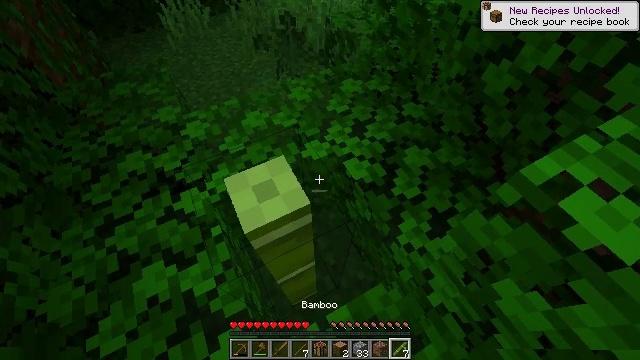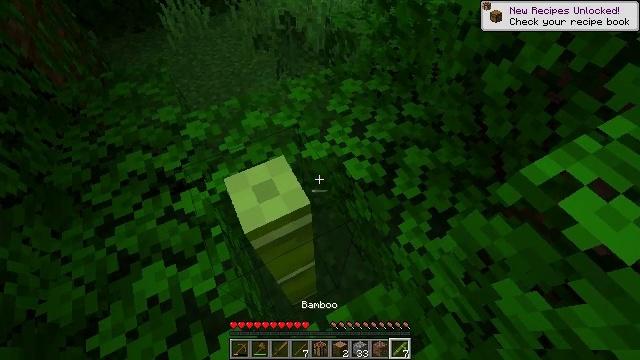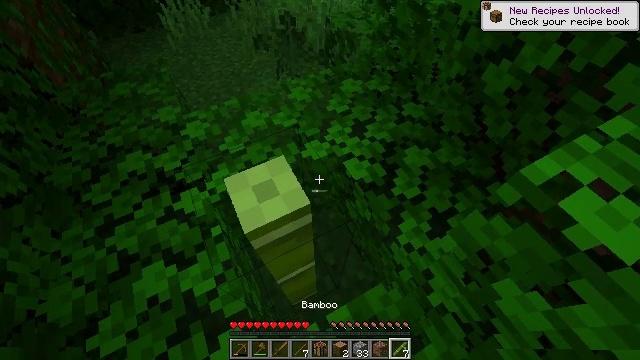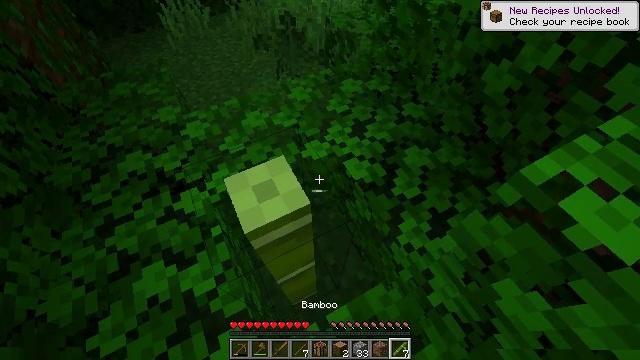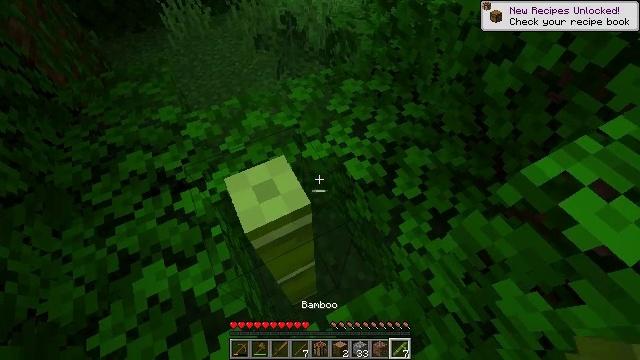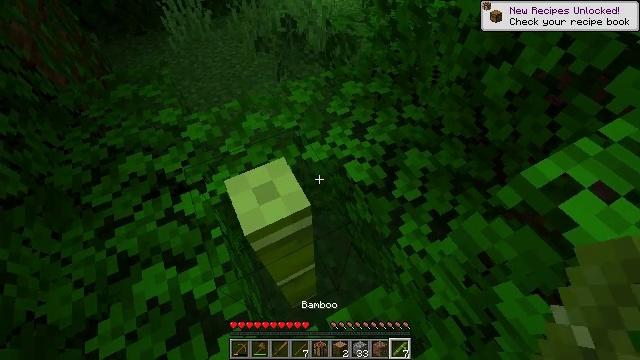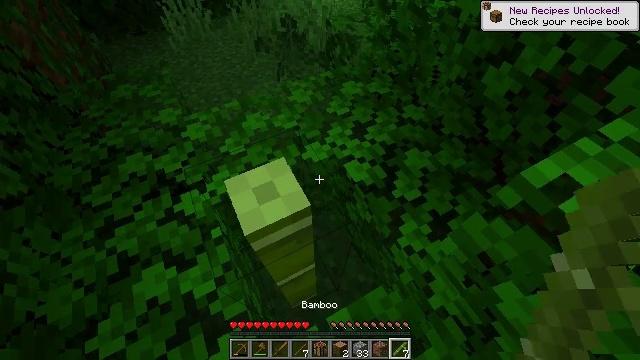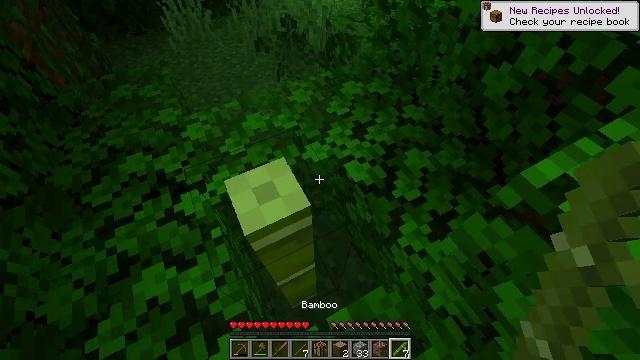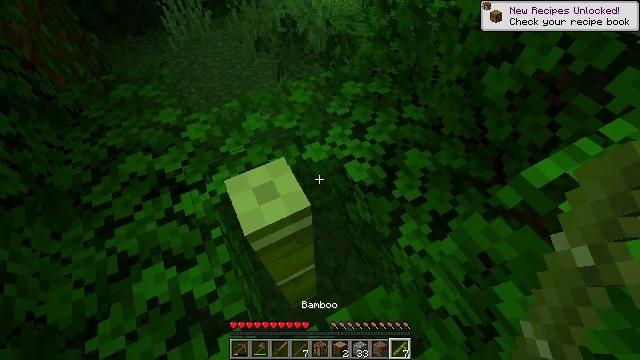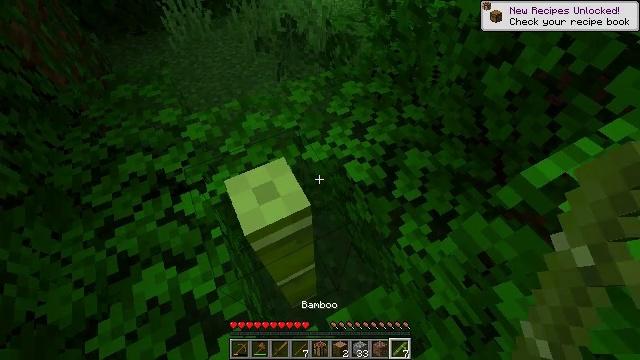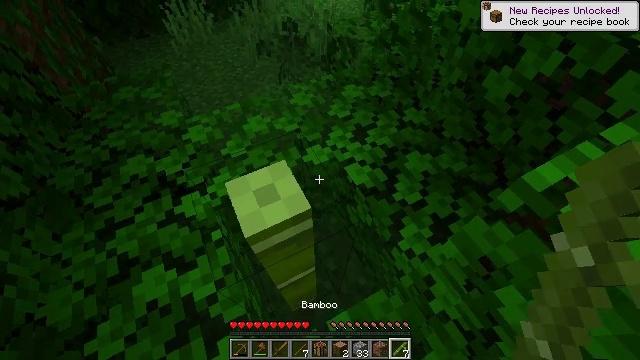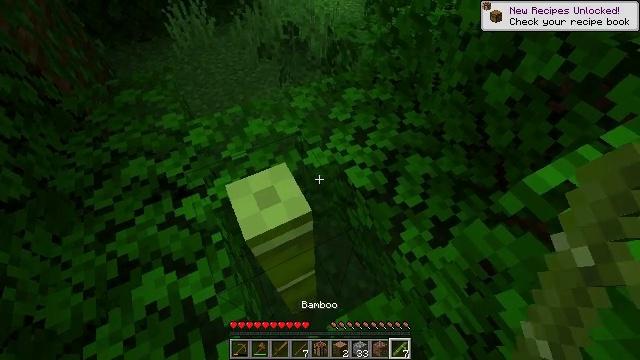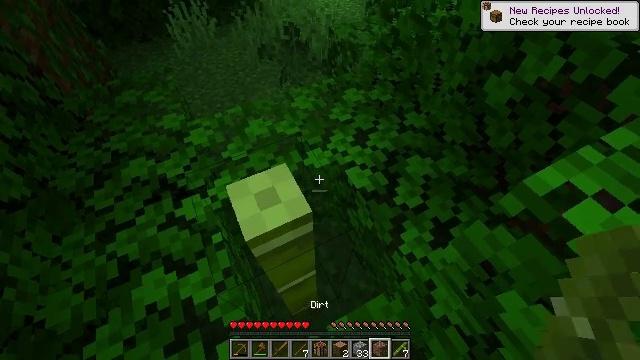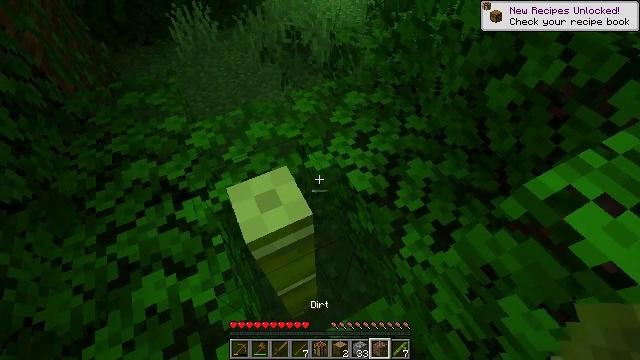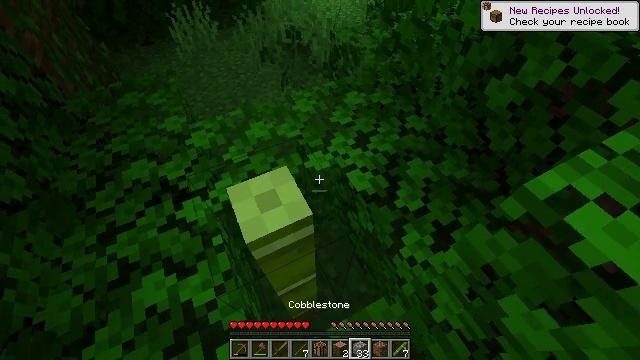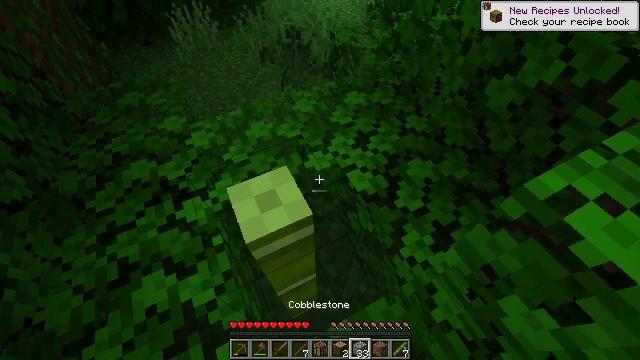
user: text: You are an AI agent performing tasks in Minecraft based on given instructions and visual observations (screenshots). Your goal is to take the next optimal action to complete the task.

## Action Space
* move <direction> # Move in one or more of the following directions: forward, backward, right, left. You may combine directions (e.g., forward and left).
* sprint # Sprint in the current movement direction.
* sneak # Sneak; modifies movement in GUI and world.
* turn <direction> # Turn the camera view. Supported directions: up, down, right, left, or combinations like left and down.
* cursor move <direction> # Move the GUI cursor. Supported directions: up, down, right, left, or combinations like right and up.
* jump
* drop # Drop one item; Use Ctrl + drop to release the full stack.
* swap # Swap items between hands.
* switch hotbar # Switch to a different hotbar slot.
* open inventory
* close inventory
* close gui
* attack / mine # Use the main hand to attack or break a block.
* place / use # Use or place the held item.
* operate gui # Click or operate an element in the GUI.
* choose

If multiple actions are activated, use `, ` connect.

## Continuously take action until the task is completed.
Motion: motion action
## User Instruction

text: Attack bamboo to gather it.
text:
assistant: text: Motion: no_op
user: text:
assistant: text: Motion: no_op
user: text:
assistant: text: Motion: no_op
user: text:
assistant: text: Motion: no_op
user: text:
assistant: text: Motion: no_op
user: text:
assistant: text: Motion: no_op
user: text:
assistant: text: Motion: no_op
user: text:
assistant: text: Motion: no_op
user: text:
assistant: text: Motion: no_op
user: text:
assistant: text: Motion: no_op
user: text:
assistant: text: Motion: no_op
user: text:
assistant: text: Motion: no_op
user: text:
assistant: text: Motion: no_op
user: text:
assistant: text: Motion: no_op
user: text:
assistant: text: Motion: no_op
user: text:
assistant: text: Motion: no_op
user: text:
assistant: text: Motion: turn left
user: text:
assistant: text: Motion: turn left
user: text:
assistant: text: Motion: turn left and down
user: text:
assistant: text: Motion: turn left and down
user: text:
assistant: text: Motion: turn left and down
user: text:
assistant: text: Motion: no_op
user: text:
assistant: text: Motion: no_op
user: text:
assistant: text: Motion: no_op
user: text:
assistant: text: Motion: no_op
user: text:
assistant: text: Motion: no_op
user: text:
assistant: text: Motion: no_op
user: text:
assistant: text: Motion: turn left and up
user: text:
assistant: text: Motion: no_op
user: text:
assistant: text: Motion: no_op